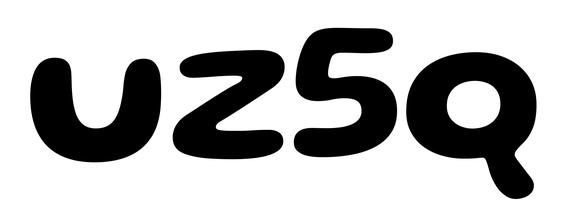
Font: Gluten_SemiBold